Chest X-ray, PA view. Patient: 19 years old, sex F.
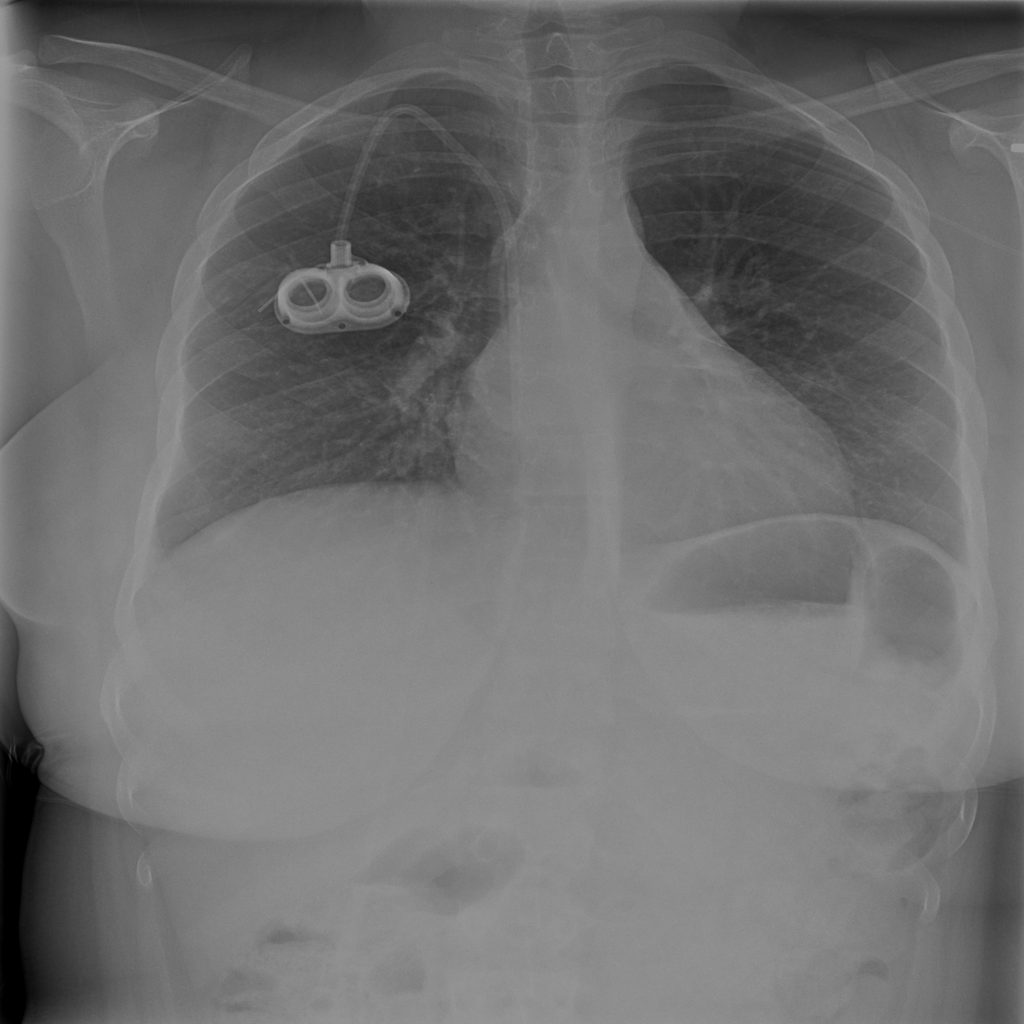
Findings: No Finding